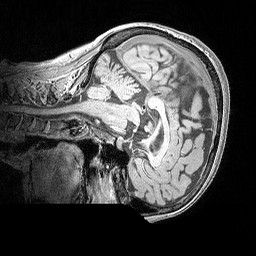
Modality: MP2RAGE
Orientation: sagittal
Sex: female
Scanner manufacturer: siemens
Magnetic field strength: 3 T
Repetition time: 5 s
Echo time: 0.00292 s